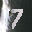
Label: 7